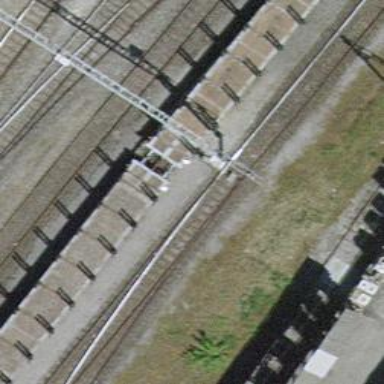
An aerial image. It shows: Railway switch.